Aerial crown-view tile of a tropical tree (Barro Colorado Island, Panama), acquired 20241014:
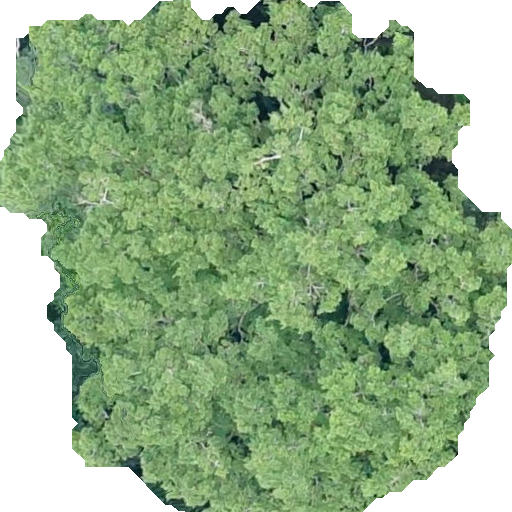
Species: Brosimum alicastrum
GBIF accepted scientific name: Brosimum alicastrum
Crown area: 320.325 m²